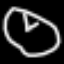
Label: clock